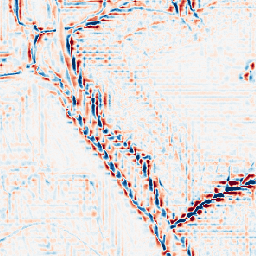
Category: wavelet
Decomposition family: wavelet_dwt
Decomposition parameters: wavelet: db2
level: 3
Upsampling method: regularized
Upsampling parameters: scale: 2
lambda_reg: 0.001
Upsampling scale: 2